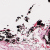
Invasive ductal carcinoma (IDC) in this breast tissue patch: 0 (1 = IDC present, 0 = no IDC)